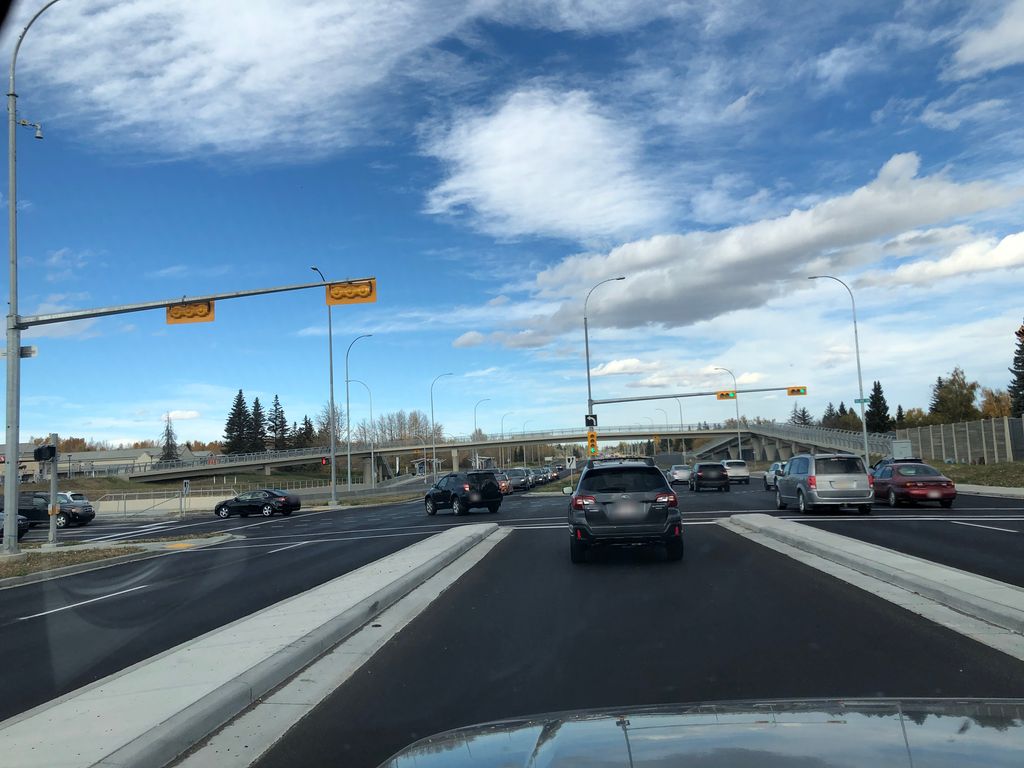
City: calgary